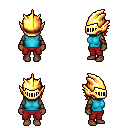
a pixel art fantasy rpg character, female body template, human, dark skin, teal sleeveless shirt, red pants, light blonde long bangs hairstyle, gold helm, leather bracers, four views (front, back, left, right), 2x2 character sprite sheet, small pixel art, hard edges, no anti-aliasing